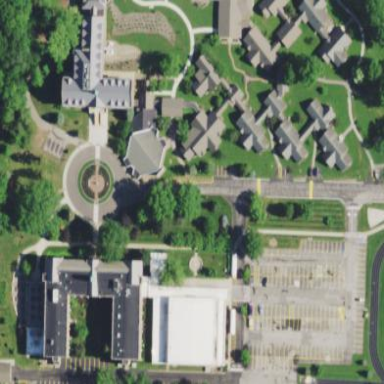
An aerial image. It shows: School.